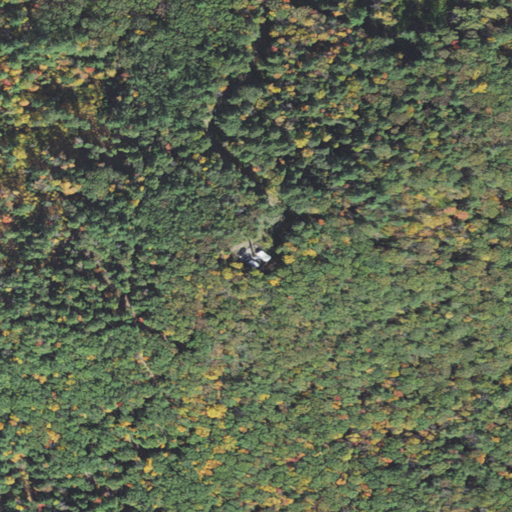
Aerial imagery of mountain in New Hampshire named Meetinghouse Hill containing evergreen forest and mixed forest